Question: In a linux text editor, Kate, there is this nice functionality that when I click and drag the scroll bar it shows the current line numbers that are currently in view in the text component.

My question is how can I add this function in Java to my scroll pane containing a JTextArea. Which component can I use to show this notification?
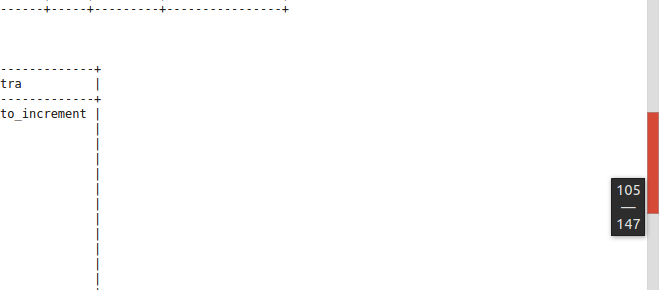
Answer: Apparently you can do this with a <URL>:

I tried with this class because I knew it had the method <URL>. But it might be possible with other classes, or trying to implement whatever that method does yourself.
I put a couple of mouse listeners to the scrollBar and toyed a little with the values x, y in the show() call until I was satisfied with the position where it was being drawn at.
Full code:
'''
import java.awt.Dimension;
import java.awt.event.MouseAdapter;
import java.awt.event.MouseEvent;
import java.awt.event.MouseMotionAdapter;
import javax.swing.JFrame;
import javax.swing.JLabel;
import javax.swing.JPopupMenu;
import javax.swing.JScrollBar;
import javax.swing.JScrollPane;
import javax.swing.JTextArea;
import javax.swing.SwingUtilities;
public class ScrollbarTest
{
private JScrollPane scrollPane;
private JScrollBar scrollBar;
private JPopupMenu popupMenu;
private JLabel popupLabel;
public static void main(String[] args)
{
SwingUtilities.invokeLater(new Runnable() {
public void run()
{
new ScrollbarTest();
}
});
}
public ScrollbarTest()
{
JFrame frame = new JFrame("Test");
popupMenu = new JPopupMenu();
popupLabel = new JLabel();
popupMenu.add(popupLabel);
scrollPane = new JScrollPane(buildTestTextArea());
scrollBar = scrollPane.getVerticalScrollBar();
scrollBar.addMouseMotionListener(new PopUpMouseMotionListener());
scrollBar.addMouseListener(new PopUpMouseListener());
frame.add(scrollPane);
frame.setSize(new Dimension(400, 400));
frame.setLocationRelativeTo(null);
frame.setDefaultCloseOperation(JFrame.EXIT_ON_CLOSE);
frame.setVisible(true);
}
public JTextArea buildTestTextArea()
{
JTextArea textArea = new JTextArea();
StringBuilder builder = new StringBuilder();
for (int i = 0; i < 10000; ++i)
{
builder.append("X");
}
textArea.setText(builder.toString());
textArea.setLineWrap(true);
return textArea;
}
private class PopUpMouseMotionListener extends MouseMotionAdapter
{
@Override
public void mouseDragged(MouseEvent e)
{
double value = scrollBar.getValue();
double max = scrollBar.getMaximum() - scrollBar.getVisibleAmount();
double h = scrollBar.getHeight();
popupLabel.setText("" + (int) (100*value/max) + "%");
popupMenu.show(scrollPane, scrollBar.getX() - popupMenu.getWidth() - 2, (int) ((h - popupMenu.getHeight())*value/max));
}
}
private class PopUpMouseListener extends MouseAdapter
{
@Override
public void mouseReleased(MouseEvent e)
{
popupMenu.setVisible(false);
}
}
}
'''